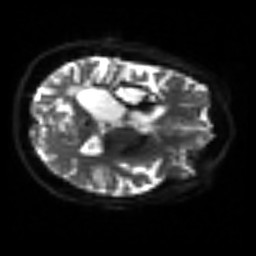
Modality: sbref
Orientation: axial
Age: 31
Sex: female
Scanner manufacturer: siemens
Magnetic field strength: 3 T
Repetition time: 3.2 s
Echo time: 0.081 s